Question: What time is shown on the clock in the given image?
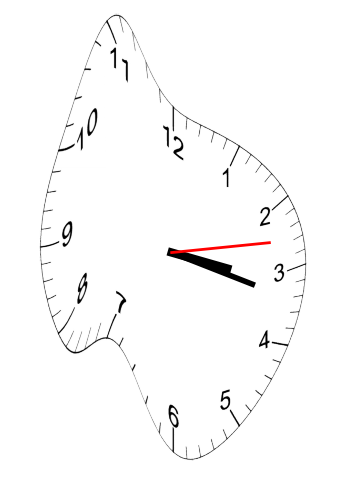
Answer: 03:17:13